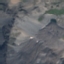
Land use / land cover class: HerbaceousVegetation